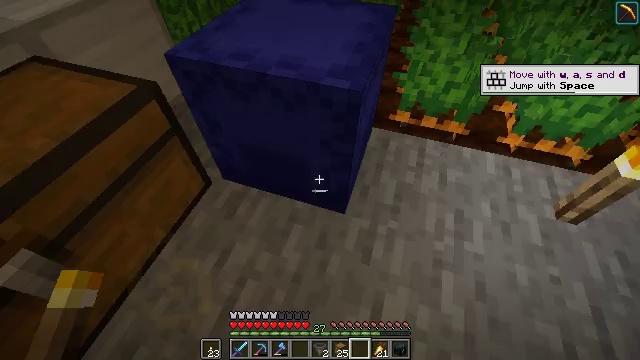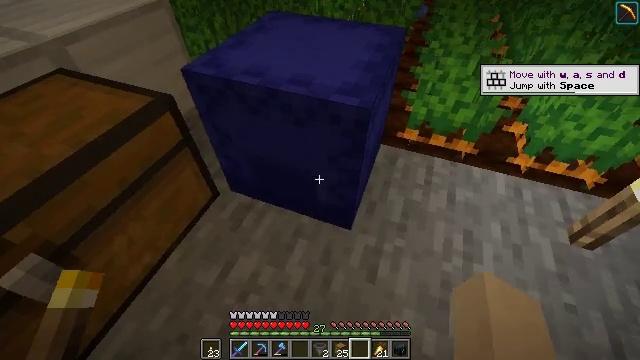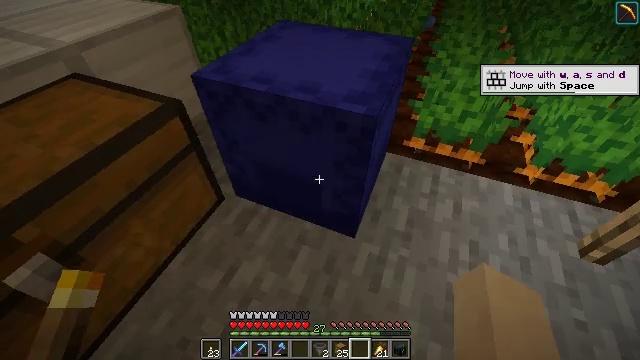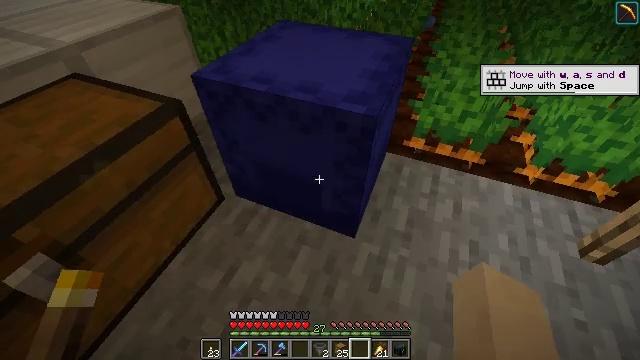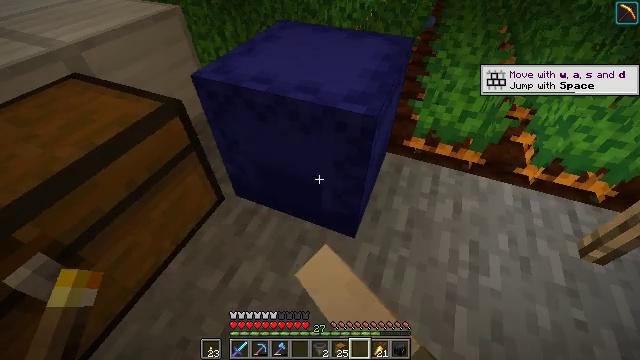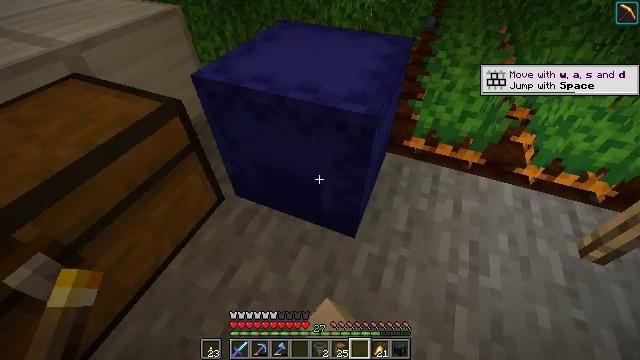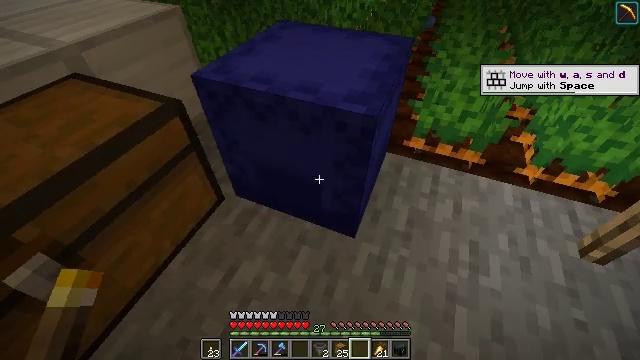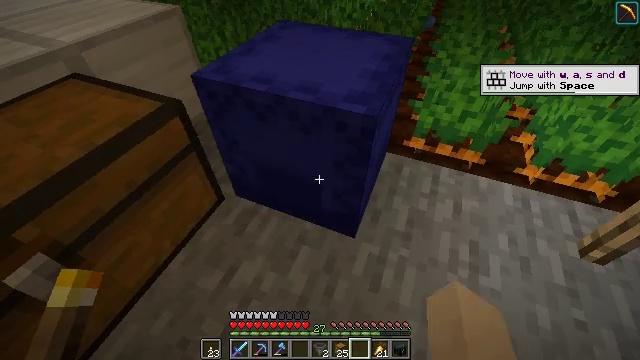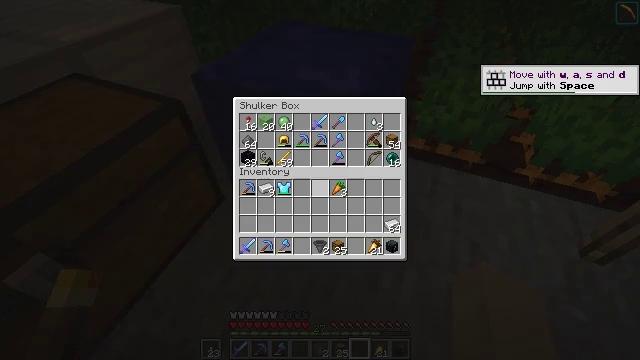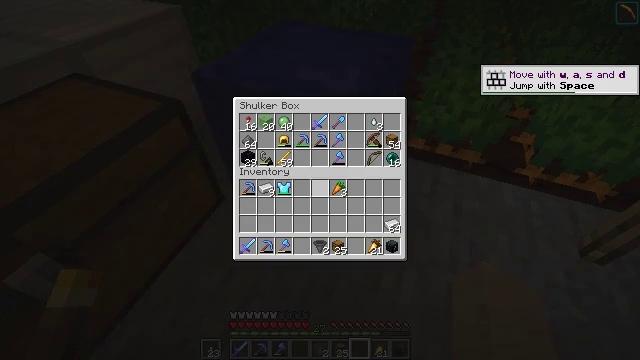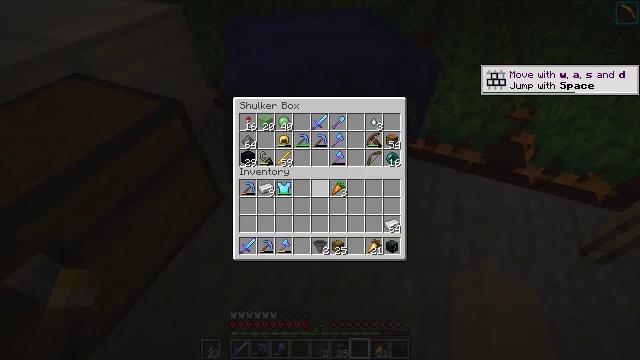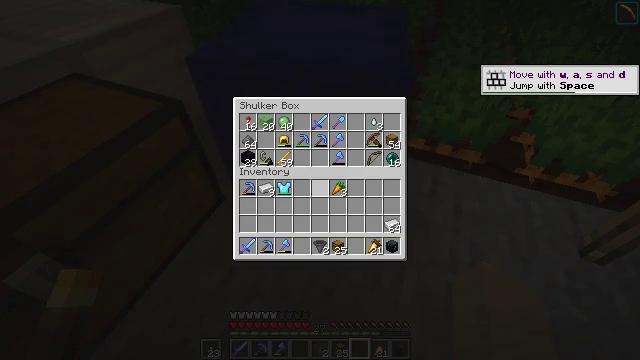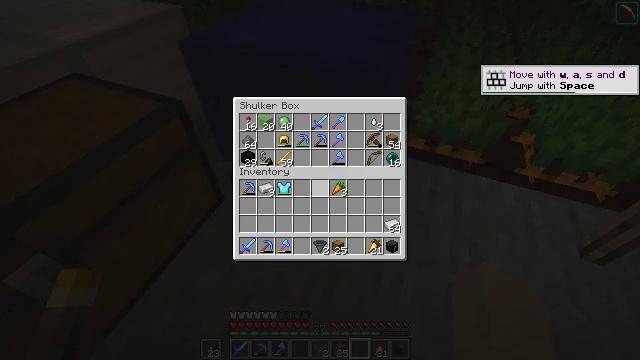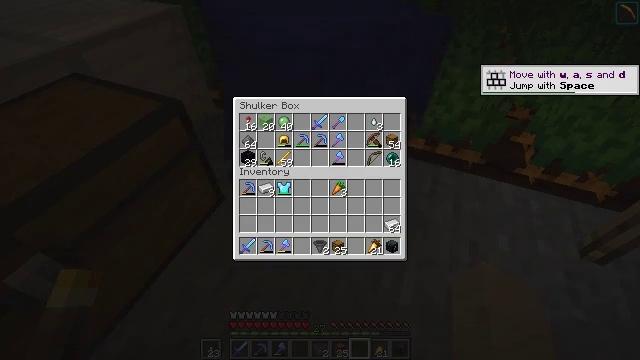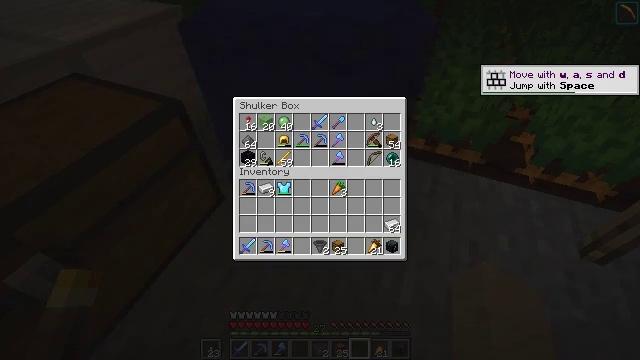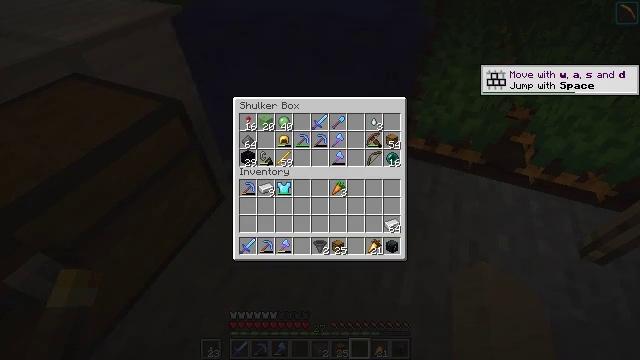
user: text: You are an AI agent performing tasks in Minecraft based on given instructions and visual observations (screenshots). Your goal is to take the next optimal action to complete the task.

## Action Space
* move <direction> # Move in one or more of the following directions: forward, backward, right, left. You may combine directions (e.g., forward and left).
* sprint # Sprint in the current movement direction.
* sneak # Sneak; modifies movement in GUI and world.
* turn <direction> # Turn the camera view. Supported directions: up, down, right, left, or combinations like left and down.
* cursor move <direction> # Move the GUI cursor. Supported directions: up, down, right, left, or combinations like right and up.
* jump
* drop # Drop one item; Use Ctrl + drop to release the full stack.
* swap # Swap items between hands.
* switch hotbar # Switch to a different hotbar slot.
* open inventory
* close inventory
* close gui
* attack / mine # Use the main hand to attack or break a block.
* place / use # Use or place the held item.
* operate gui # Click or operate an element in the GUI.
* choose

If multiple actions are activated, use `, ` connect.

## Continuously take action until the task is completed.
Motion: motion action
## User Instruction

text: Mine the blue shulker box.
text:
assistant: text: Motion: turn left and up
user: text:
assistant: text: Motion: turn left and up
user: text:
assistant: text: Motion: use / place
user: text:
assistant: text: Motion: use / place
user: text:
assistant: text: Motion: use / place
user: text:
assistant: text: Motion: use / place
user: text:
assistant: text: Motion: no_op
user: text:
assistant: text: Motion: open gui
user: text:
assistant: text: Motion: no_op
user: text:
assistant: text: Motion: no_op
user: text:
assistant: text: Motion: no_op
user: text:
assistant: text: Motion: no_op
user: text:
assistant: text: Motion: no_op
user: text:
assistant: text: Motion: no_op
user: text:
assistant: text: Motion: no_op
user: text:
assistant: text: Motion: no_op
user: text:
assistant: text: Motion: cursor move up
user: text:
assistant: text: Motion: no_op
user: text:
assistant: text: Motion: no_op
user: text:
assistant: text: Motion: no_op
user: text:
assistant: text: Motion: no_op
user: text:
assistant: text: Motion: cursor move left
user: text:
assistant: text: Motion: cursor move left
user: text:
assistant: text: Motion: no_op
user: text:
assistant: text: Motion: no_op
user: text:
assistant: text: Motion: cursor move right
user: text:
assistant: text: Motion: cursor move right and up
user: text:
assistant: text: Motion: no_op
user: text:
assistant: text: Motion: no_op
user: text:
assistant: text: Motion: no_op